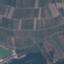
Land use / land cover class: PermanentCrop